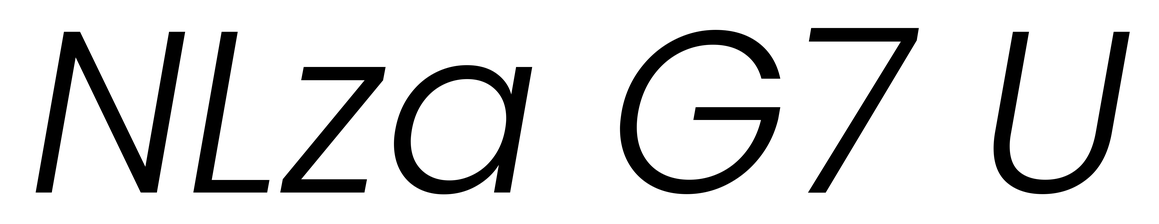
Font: Poppins-LightItalic